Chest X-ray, AP view. Patient: 66 years old, sex M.
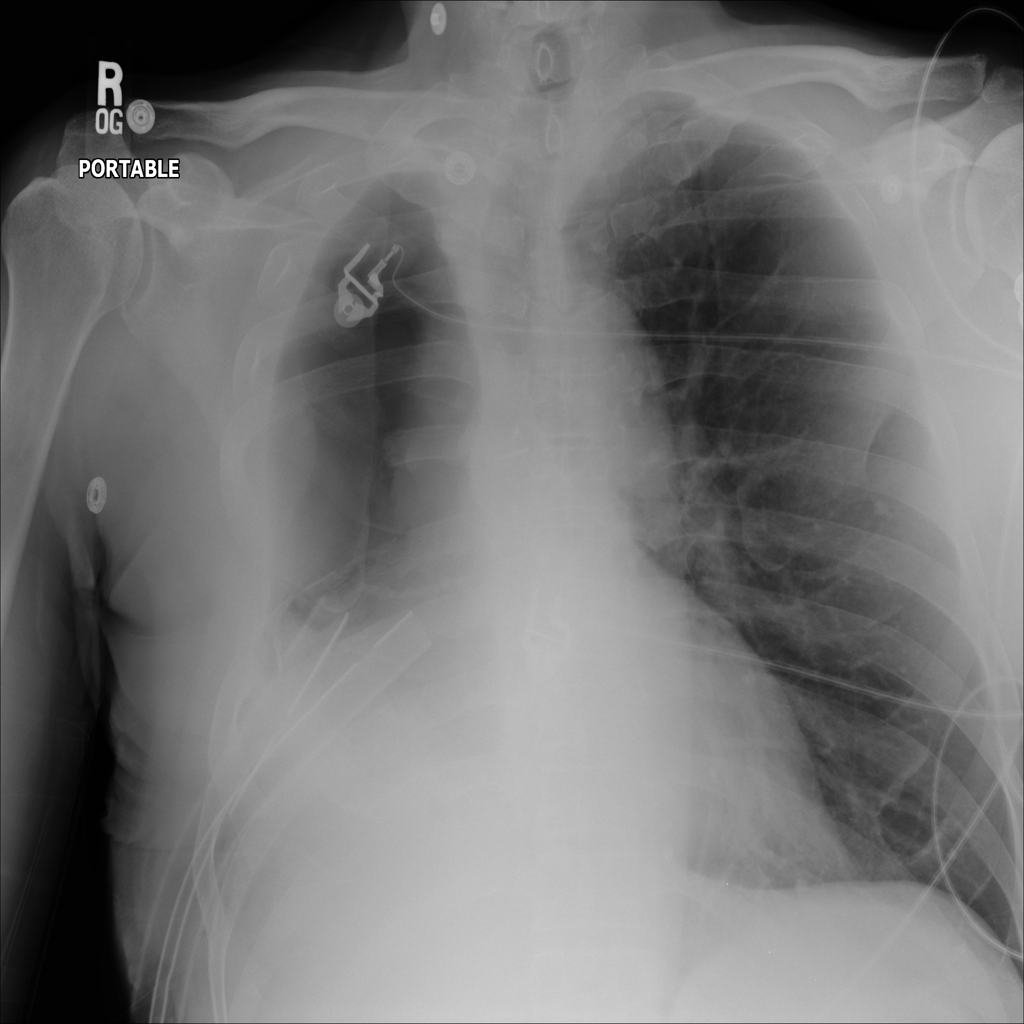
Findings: No Finding